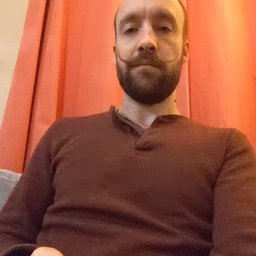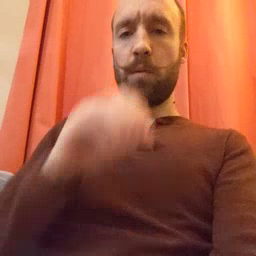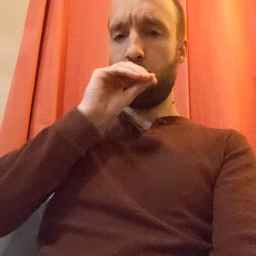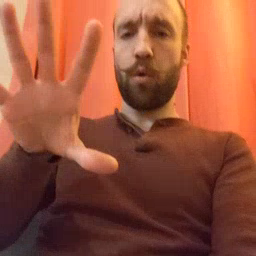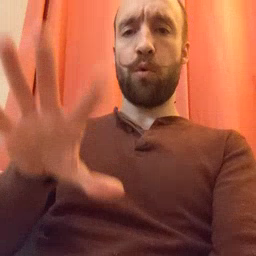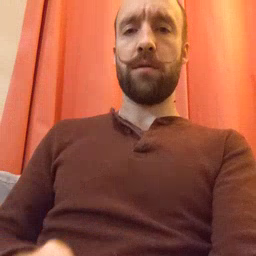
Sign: blow